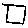
Label: square